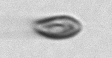
Label: Cryptophyta